Interaction volume radius: 5 \u00c5
Interaction volume height: 35 \u00c5
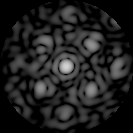
Disorder parameter: 0.5133